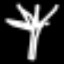
Label: palm tree